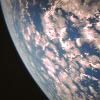
Label: cloud